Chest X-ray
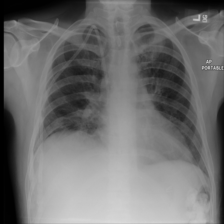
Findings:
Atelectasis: negative
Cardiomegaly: negative
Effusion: negative
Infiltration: negative
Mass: negative
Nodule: negative
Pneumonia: negative
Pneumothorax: negative
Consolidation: positive
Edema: negative
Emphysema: negative
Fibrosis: negative
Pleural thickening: negative
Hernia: negative